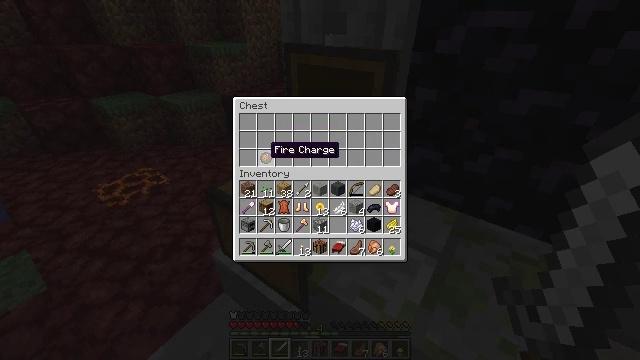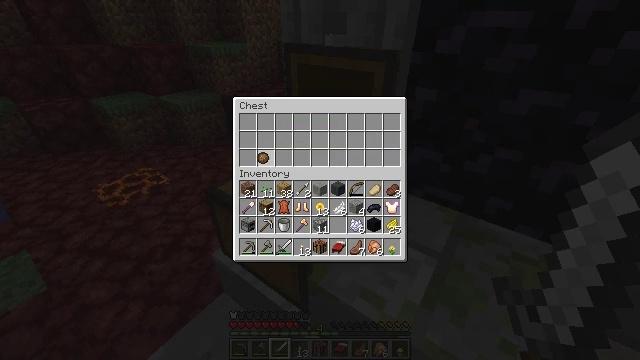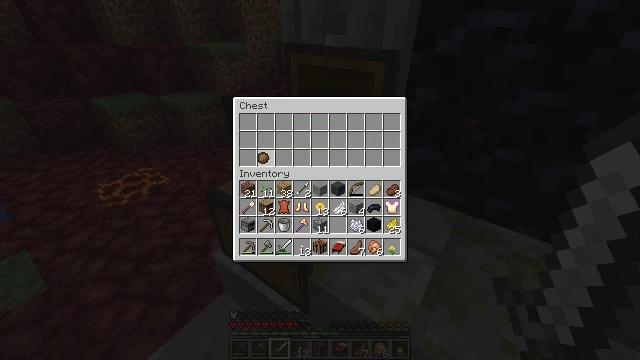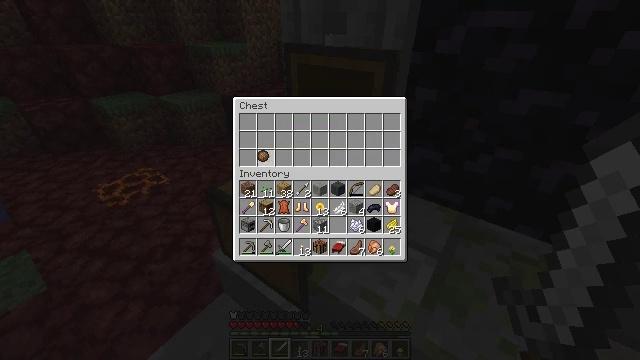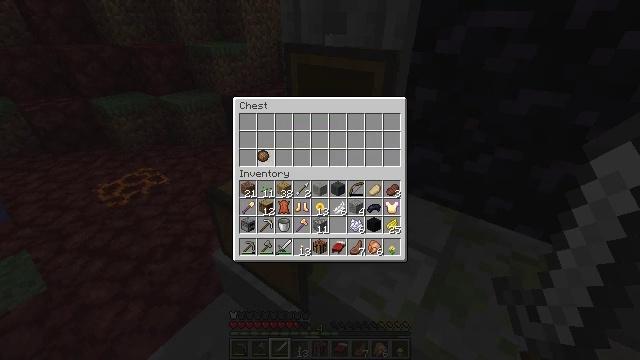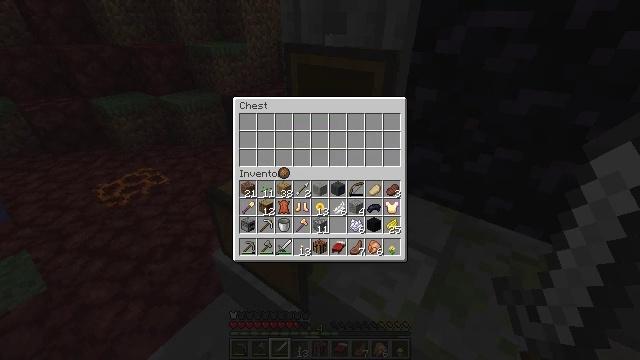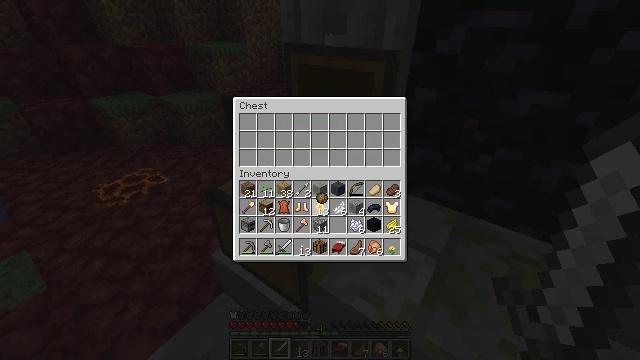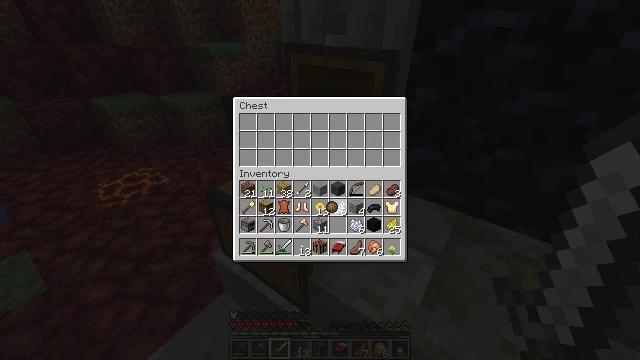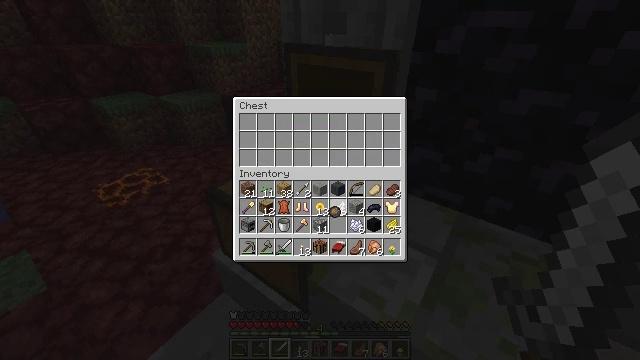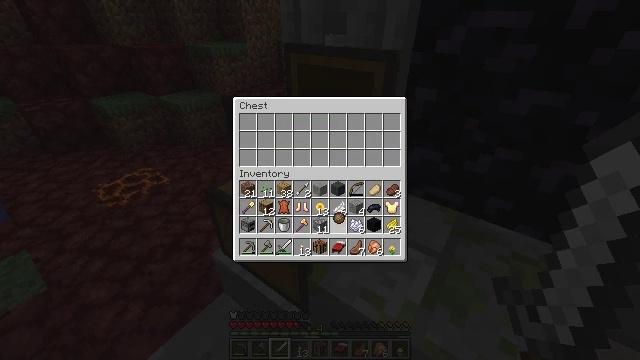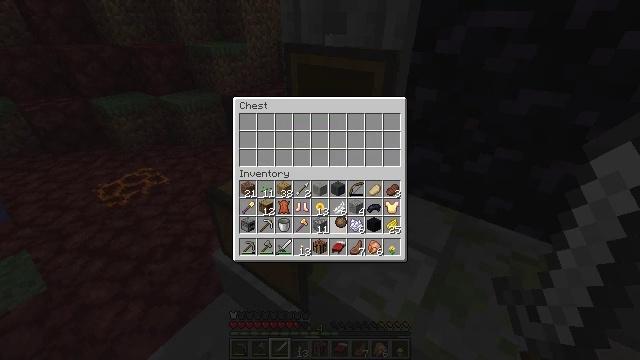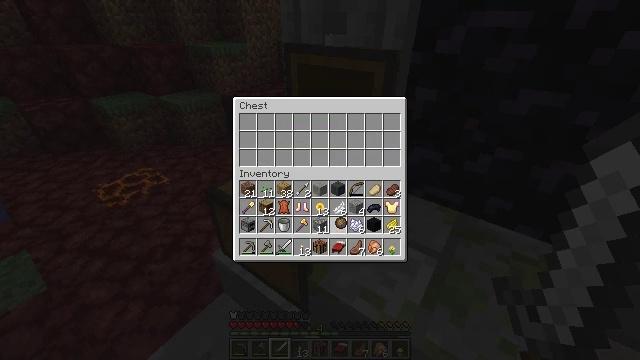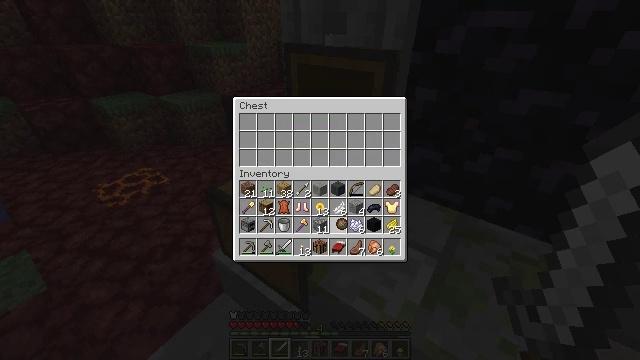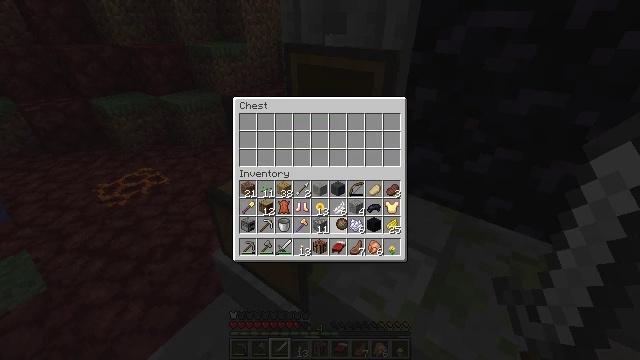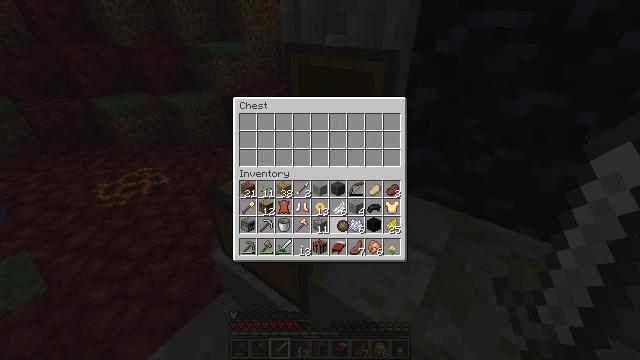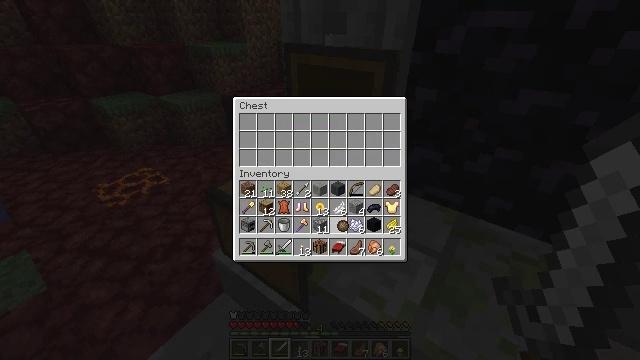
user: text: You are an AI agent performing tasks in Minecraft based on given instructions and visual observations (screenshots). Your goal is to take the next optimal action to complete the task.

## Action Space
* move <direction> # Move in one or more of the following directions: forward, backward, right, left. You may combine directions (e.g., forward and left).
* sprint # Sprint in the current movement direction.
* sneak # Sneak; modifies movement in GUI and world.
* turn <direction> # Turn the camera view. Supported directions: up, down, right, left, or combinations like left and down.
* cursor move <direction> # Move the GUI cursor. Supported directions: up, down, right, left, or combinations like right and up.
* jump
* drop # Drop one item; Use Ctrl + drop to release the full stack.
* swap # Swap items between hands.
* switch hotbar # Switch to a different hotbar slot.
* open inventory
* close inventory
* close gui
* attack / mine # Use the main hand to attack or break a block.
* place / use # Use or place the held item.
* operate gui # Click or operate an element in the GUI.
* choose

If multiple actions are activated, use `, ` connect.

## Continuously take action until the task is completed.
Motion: motion action
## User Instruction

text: Remove a bow from the inventory.
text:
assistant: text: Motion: operate gui
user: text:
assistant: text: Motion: operate gui
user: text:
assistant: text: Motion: operate gui
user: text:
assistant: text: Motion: no_op
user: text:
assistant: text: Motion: cursor move right and down
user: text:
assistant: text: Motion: cursor move right and down
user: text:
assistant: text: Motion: cursor move right and down
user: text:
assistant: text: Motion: no_op
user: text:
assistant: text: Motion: no_op
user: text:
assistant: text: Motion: no_op
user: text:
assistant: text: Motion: no_op
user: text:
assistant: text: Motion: no_op
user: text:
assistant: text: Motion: no_op
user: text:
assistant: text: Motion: no_op
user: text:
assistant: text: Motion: no_op
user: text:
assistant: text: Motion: operate gui
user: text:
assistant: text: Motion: operate gui
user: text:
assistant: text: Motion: no_op
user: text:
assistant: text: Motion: no_op
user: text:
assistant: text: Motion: no_op
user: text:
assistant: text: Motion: no_op
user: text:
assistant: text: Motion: no_op
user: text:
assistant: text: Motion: no_op
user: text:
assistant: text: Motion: no_op
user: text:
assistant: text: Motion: no_op
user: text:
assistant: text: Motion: no_op
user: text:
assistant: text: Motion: no_op
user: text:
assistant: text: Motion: no_op
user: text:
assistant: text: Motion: no_op
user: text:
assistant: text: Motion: no_op